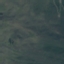
Land use / land cover class: HerbaceousVegetation